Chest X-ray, PA view. Patient: 59 years old, sex F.
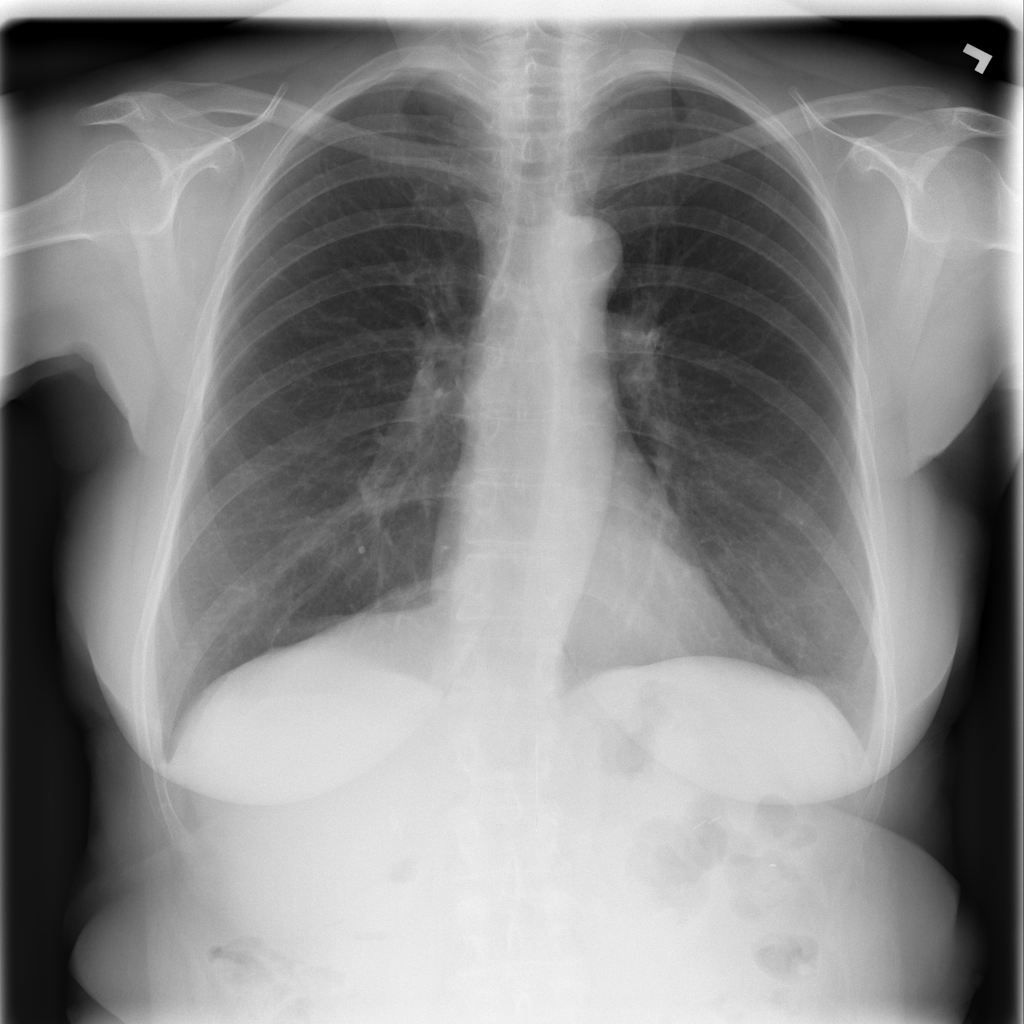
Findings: No Finding